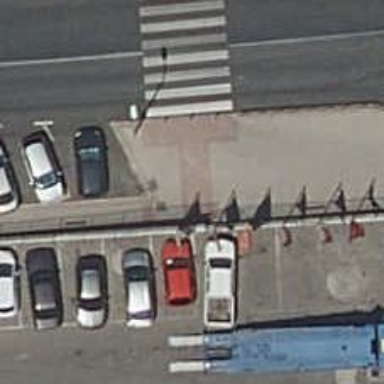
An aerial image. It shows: Sidewalk.